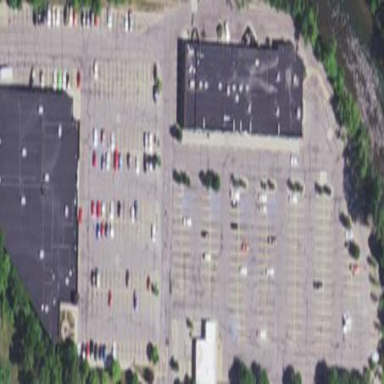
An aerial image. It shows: Parking area with asphalt surface.